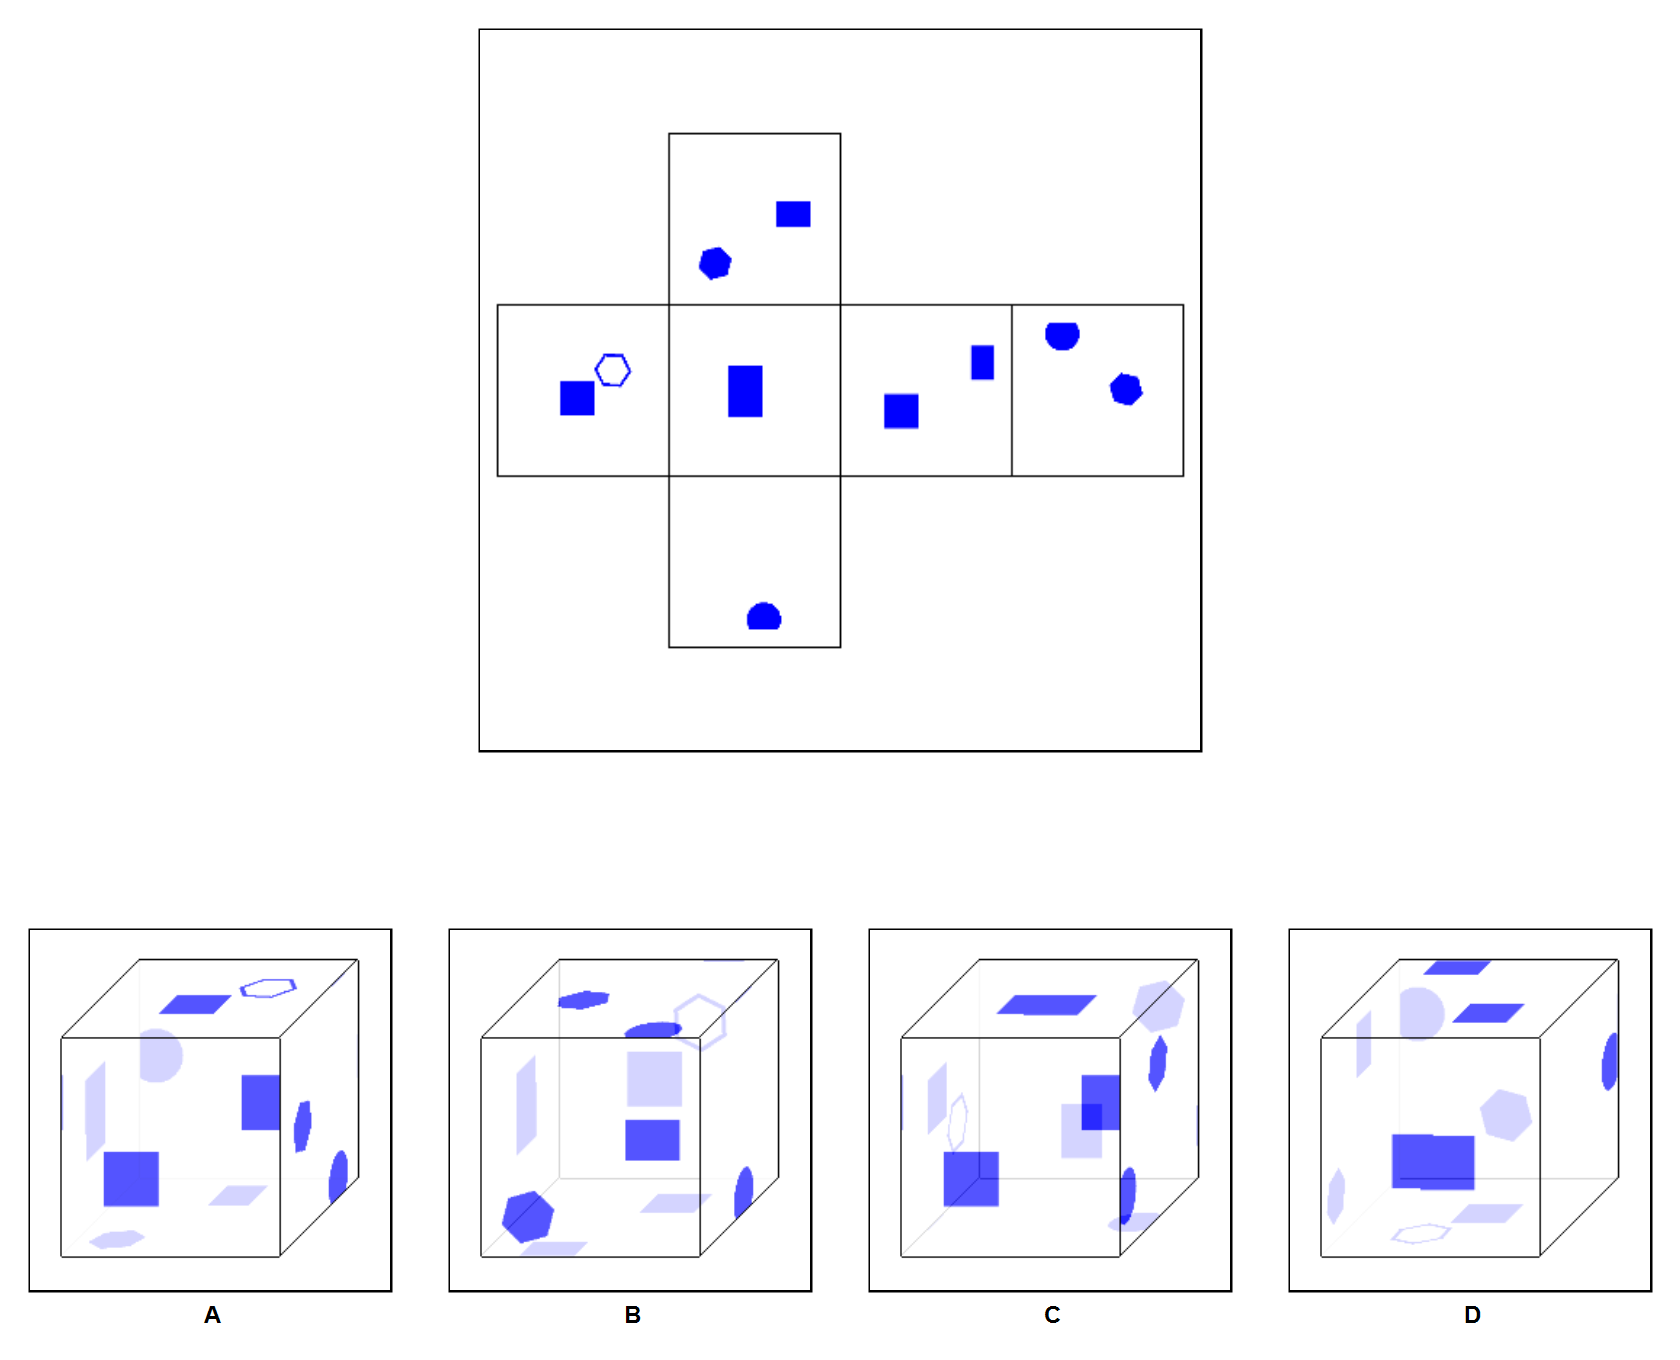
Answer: D